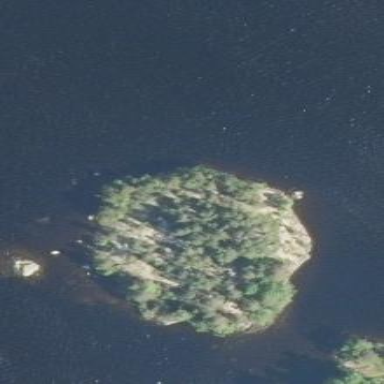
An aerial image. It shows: Island covered in forest.